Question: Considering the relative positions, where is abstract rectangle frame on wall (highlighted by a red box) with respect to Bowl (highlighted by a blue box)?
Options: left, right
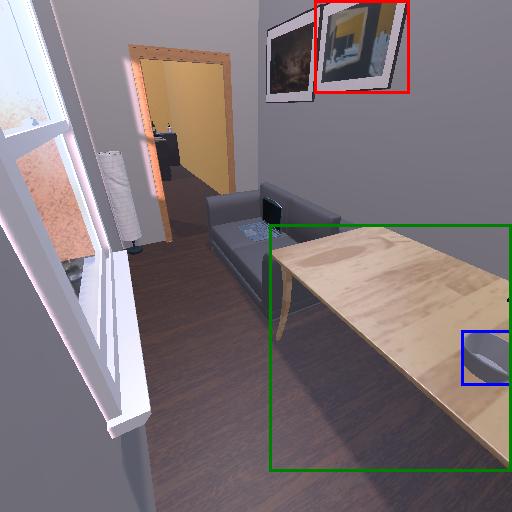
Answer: left